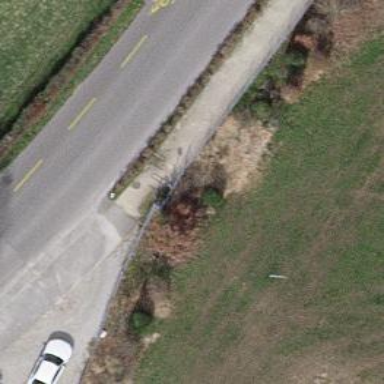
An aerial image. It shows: Cycle barrier.